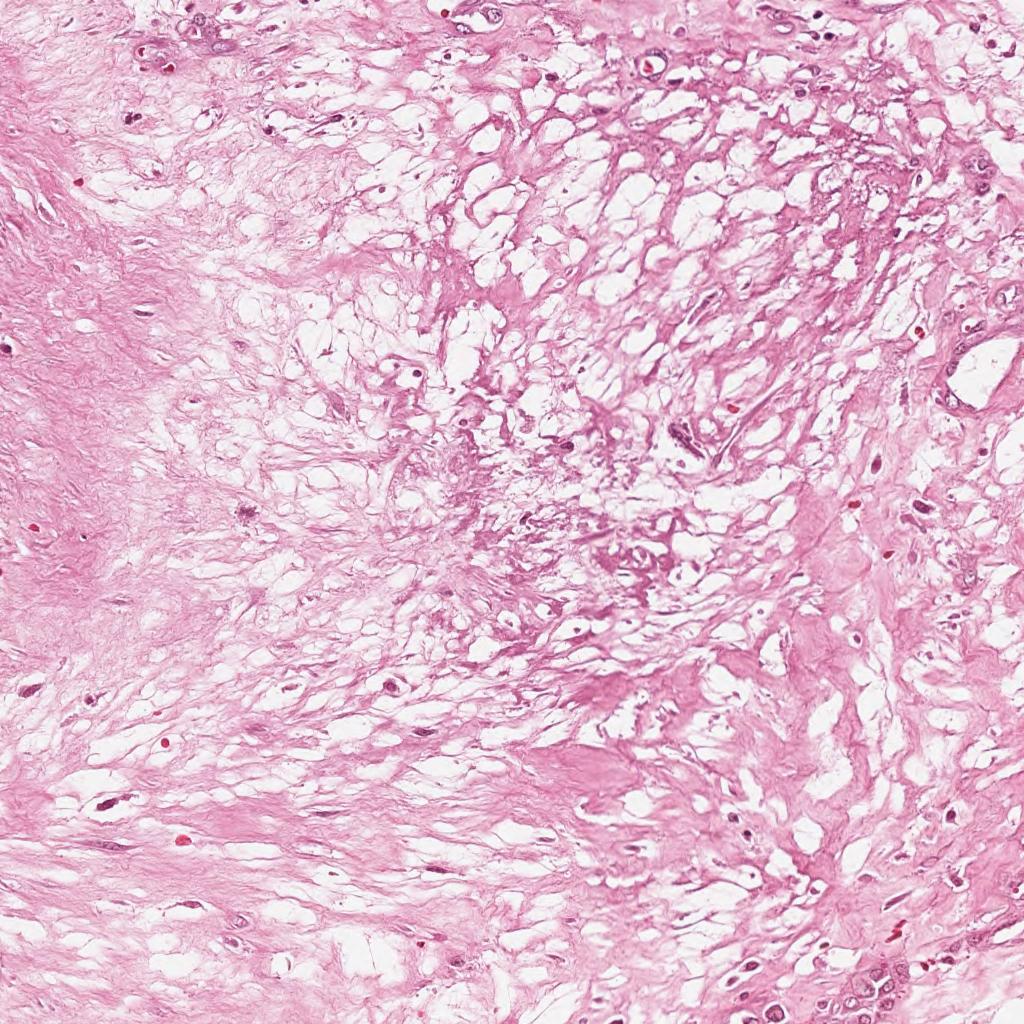
Label: Non-Viable-Tumor